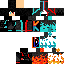
A male human skin with dark skin, wearing brown long hair dressed in a blue hoodie and black pants, featuring a closed mouth.